Current action and preconditions to check: path_clear

Your task: For each precondition in the list above, predict whether it will hold at this action.

Consider the current scene as observed from the mobile robot's camera, and analyze the predicted future states of all dynamic agents (e.g., people, animals, vehicles, or any moving entities) within the NEXT SECOND.

IMPORTANT: Only answer "very likely" if you are absolutely certain—based on strong, clear evidence—that a dynamic agent will violate the precondition in the predicted future state. Do NOT answer "very likely" for unlikely, ambiguous, or low-probability risks.

Ask yourself for each precondition: Is there a high probability, with clear and convincing evidence, that the predicted future states of any dynamic agent will interfere with the predicted future state of the currently executing action within the NEXT SECOND, causing that precondition to fail?

Assess the risk level based on these predictions. Use "likely" or "very likely" if motions create a clear risk of interference.

Use "neutral" or "improbable" if agents are nearby but their predicted paths are clearly diverging or non-conflicting.

Failure Risk Categories: "very improbable", "improbable", "neutral", "likely", "very likely"

Answer Format: Output ONLY the probability_of_failure value from these categories: "very improbable", "improbable", "neutral", "likely", "very likely"

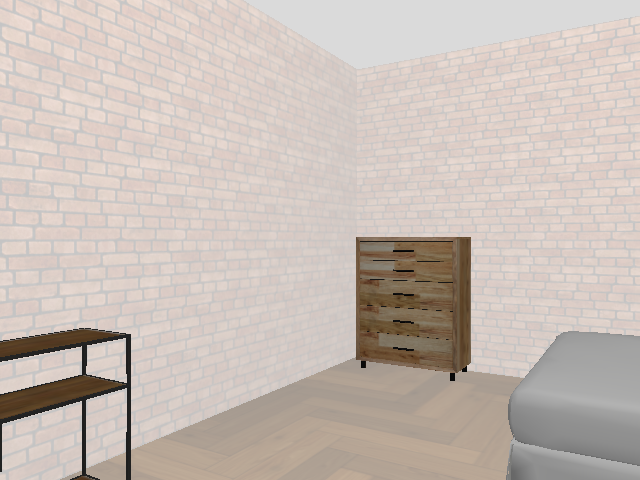

Answer: very improbable